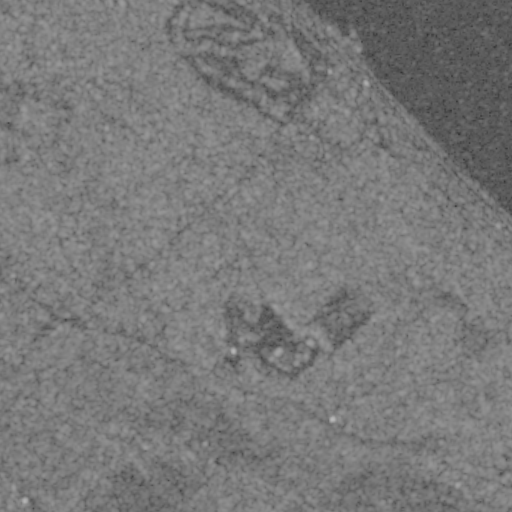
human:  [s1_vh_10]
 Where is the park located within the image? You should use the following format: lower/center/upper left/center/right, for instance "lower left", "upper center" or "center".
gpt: The park is located in the upper of the image.
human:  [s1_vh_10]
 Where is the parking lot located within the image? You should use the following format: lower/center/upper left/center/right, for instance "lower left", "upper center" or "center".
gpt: The parking lot is located in the upper center of the image.
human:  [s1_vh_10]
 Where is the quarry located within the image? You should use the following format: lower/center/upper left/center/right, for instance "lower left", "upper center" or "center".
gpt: The quarry is located in the lower center of the image.
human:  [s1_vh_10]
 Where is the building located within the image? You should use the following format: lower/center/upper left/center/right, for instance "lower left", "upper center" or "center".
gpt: There is no building in the image.

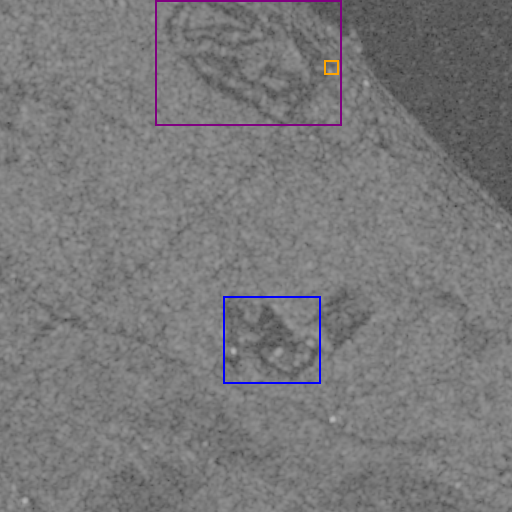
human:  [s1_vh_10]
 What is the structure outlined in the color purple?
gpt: The structure outlined in purple is a park.
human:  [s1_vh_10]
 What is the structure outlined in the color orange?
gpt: The structure outlined in orange is a parking lot.
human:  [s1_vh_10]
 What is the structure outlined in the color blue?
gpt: The structure outlined in blue is a quarry.
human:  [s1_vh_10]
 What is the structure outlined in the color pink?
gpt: There is no pink outline.